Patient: sex F, age 63
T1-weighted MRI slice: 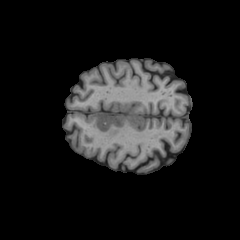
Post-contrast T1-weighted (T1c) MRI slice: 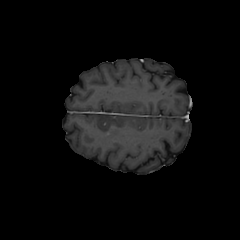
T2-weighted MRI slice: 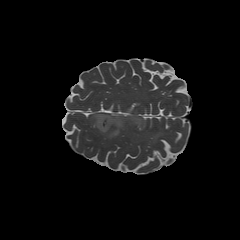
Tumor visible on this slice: yes
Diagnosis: Glioblastoma, IDH-wildtype
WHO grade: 4